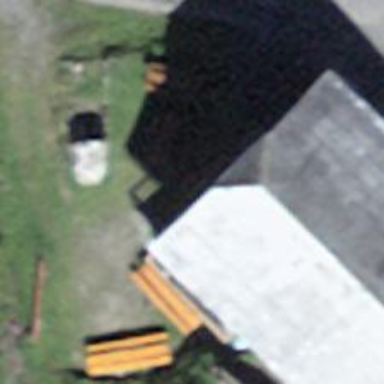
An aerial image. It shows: Restaurant.